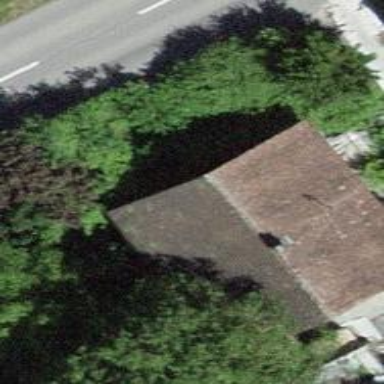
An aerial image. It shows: Detached building.